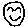
Label: smiley face